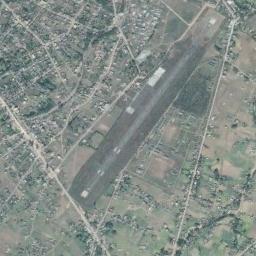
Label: airport